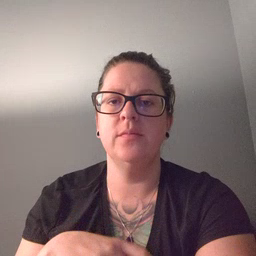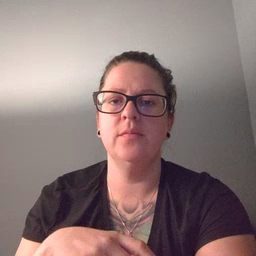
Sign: garbage